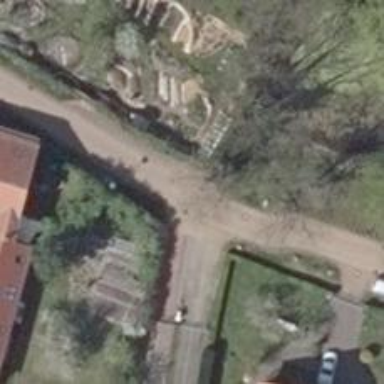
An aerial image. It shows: Living street.